Question: Right now my CSS files look like this:

Then I have a php snippet that looks like this:
'''
<?php $Compress->folder(Configuration::get('Public').'/style/',
'.css',
Configuration::get('Public').'/style.css'); ?>
'''
This minimizes all the css files stored in the directory 'public_html/style/' (shown in the picture) and creates a file in the directory '/public_html/' called style.css. It is run only when needed, although in development, always.
Then I just include the big file: '<link rel="stylesheet" href="http://newfutureuniversity.org/style.css" type="text/css" media="screen" >'.
I was focused on php development, and now I'm actually starting to develop the design of the site and would like to optimize it. As far as I understand it, the less files the user has to download and the smaller they are, the better (thus my join-and-minimize class). However this raises other question, when there are few page-specific CSS files. Why would my main page have to load the form CSS file? Or the form the main page one? As far as I know, there are 3 main options:
## 1. Download everything the first time.
The first time the user visites the site, he downloads the whole minimized css file. First time it will be slow, but every other visit it will be much faster. Also it's much easier to configure.
## 2. Download the common code the first time and then page-specific code.
Every visit has a medium speed; the first one slightly slower and then the next ones a bit faster but still not the best. First time user downloads 2 files, and the common one is cached for next visit.
## 3. Every page has different CSS file.
The CSS of each page is the needed CSS plus the page specific, so it cannot be stored in cache. Faster than first time of 2. but slower later on.
---
I am JUST guessing that it comes down to how many pages the user visits and the amount of page-specific code. If the average user visits 1 or 2 pages, you'd want the 2nd or even 3rd option. However, if the user visits 20 or 30 pages of your site, then you want the 1st option.
So, which method would be better for both the server load and the user latency and why? The page I'm working on needs to be small, since mobile access and remote location access is expected.
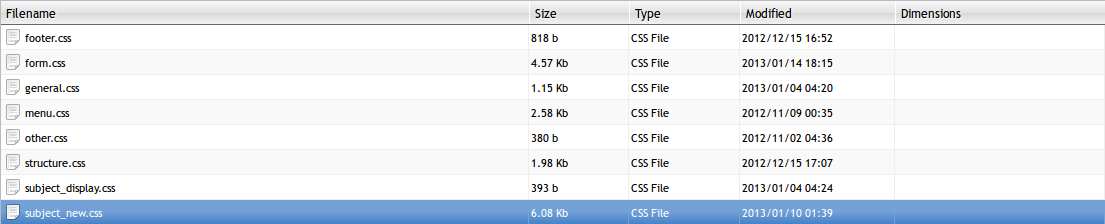
Answer: Personally, downloading one, large CSS file is preferable to incurring multiple HTTP requests, especially if your web page is being viewed via a browser that only allows two simultaneous HTTP requests per domain. Plus, the style sheet would be cached for subsequent requests.